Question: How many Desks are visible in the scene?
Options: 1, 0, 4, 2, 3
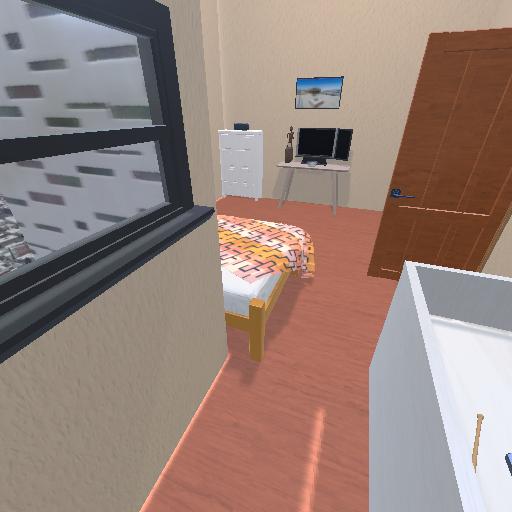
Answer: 1